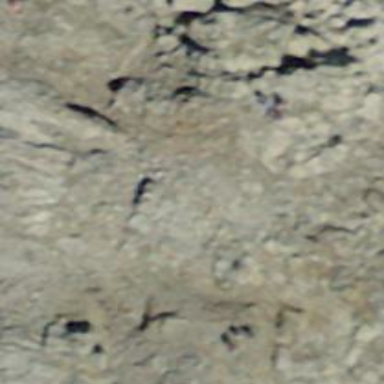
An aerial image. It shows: Rocky path.